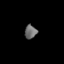
Tissue: skin
Cell type: Fibroblasts
Senescence score: 0.6977
Nuclear area (px): 164
Mean DAPI intensity: 106.567